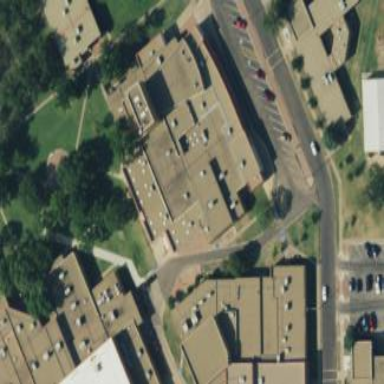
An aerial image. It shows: College building.